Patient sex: M
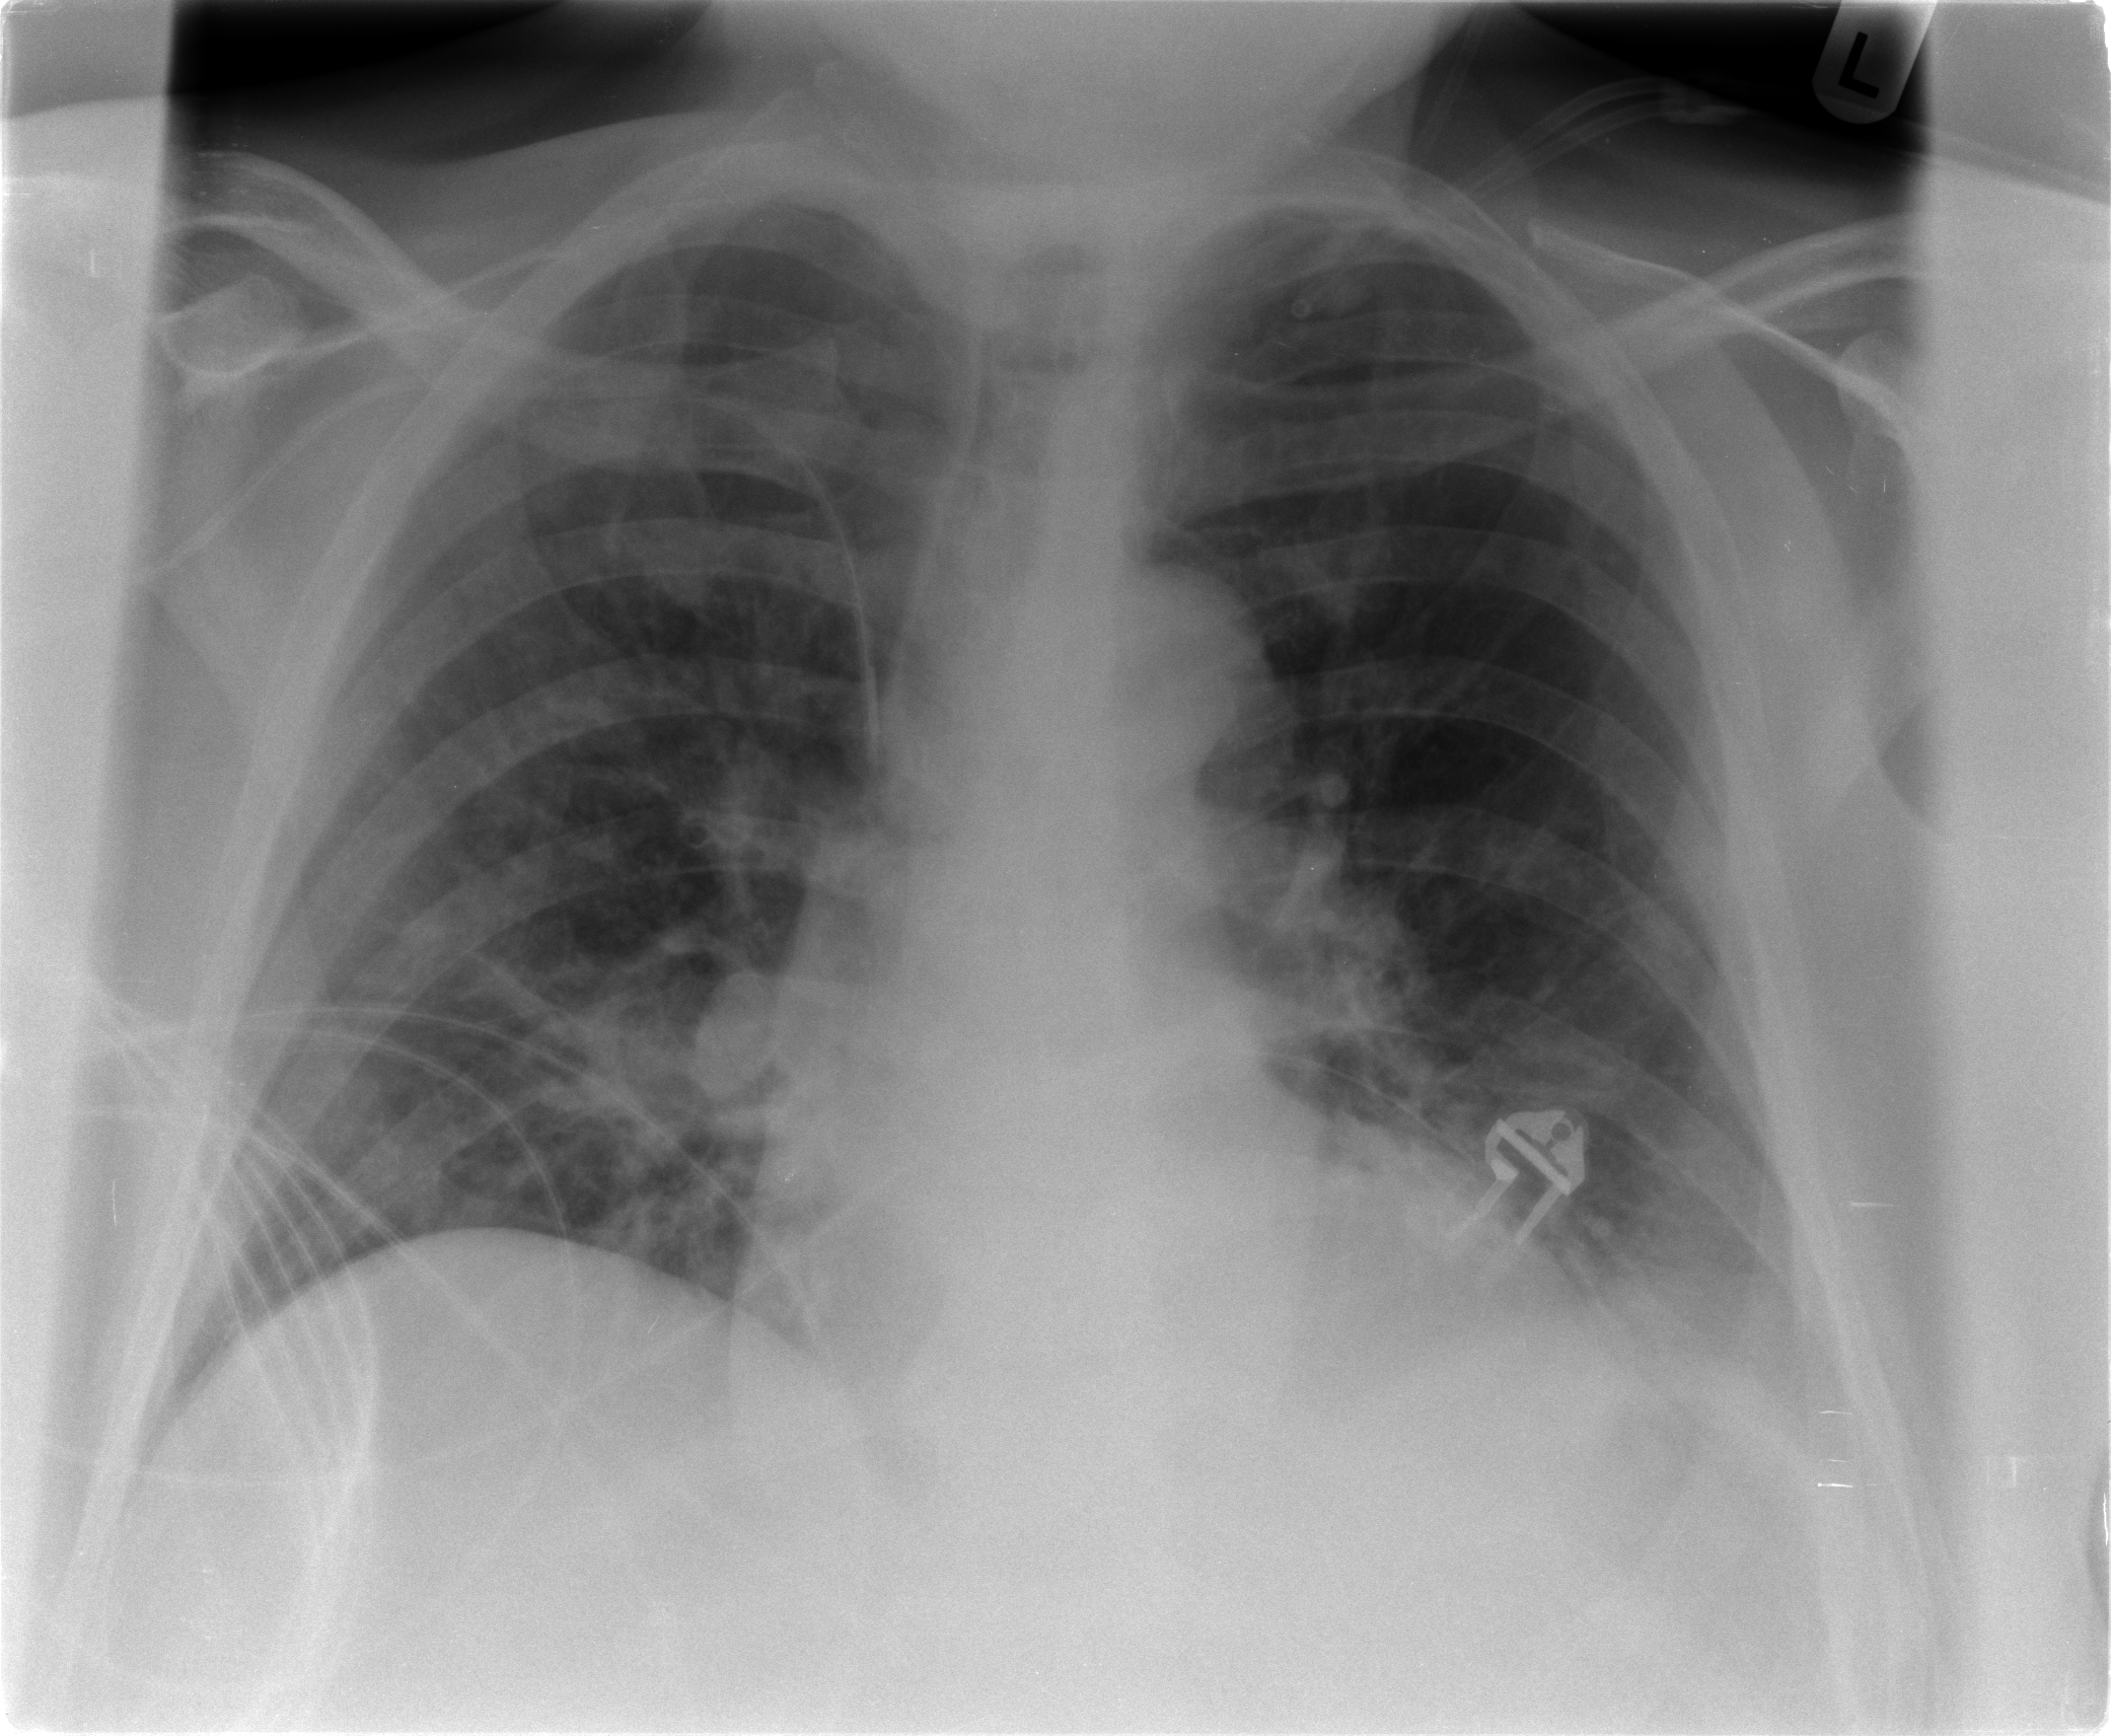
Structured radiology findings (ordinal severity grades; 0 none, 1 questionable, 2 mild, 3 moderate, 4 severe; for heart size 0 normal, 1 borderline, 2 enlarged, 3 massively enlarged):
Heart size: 0
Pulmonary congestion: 0
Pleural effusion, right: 0
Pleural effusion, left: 2
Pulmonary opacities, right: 2
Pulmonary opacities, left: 1
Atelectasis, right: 2
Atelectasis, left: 2